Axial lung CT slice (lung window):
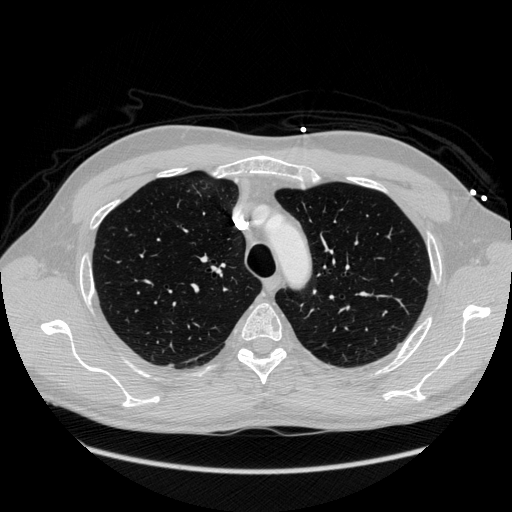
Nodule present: no